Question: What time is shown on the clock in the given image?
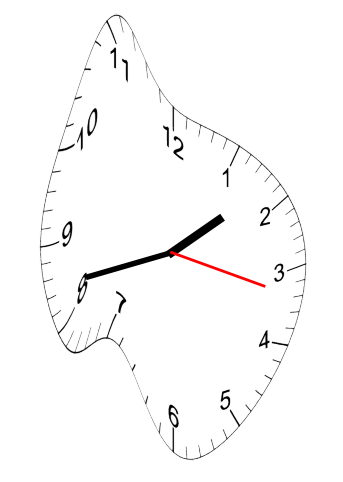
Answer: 01:42:17